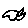
Label: bird